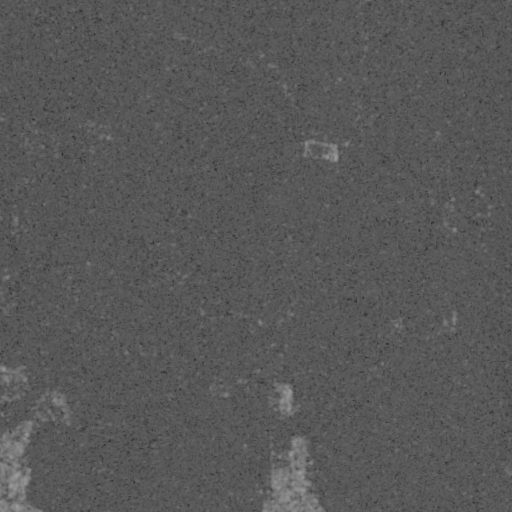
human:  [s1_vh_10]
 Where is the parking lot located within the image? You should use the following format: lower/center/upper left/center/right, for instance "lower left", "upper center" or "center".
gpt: The parking lot is located in the lower center of the image.
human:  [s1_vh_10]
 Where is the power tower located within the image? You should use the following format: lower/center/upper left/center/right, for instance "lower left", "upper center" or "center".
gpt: There is no power tower in the image.

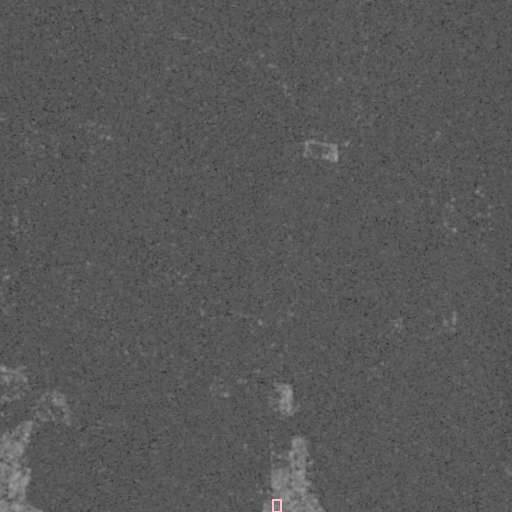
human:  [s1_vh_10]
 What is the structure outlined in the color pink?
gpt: The structure outlined in pink is a parking lot.
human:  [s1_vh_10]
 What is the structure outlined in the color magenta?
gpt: There is no magenta outline.